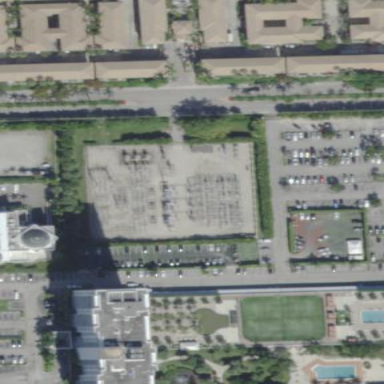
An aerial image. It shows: Outdoor distribution power substation.